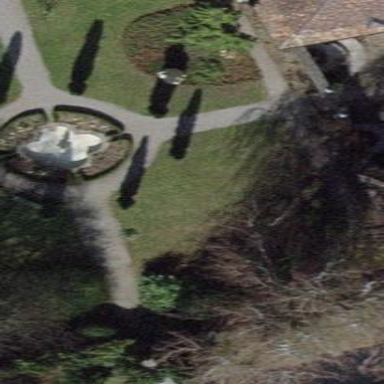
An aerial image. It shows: Lovely park for leisure and relaxation.